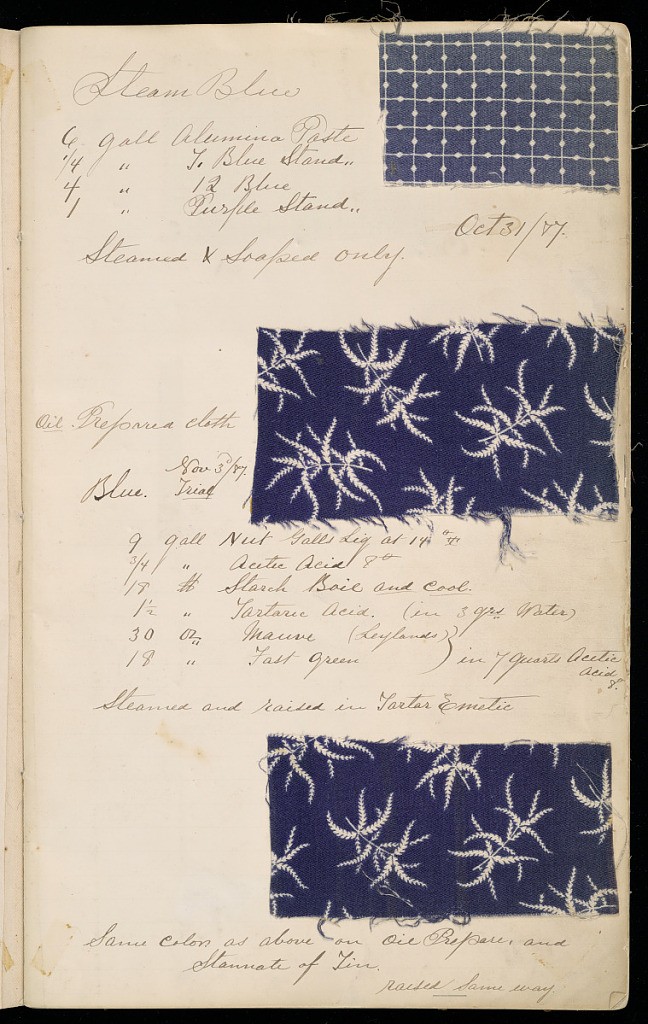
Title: Dyer's record book
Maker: Cocheco Print Works, Dover, NH, USA
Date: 1877–88
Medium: paper, printed cotton textile samples
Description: Notebook with handwritten formulas for dyestuffs to be used for printing textiles.  Book contains 118 samples in various designs. Label on cover reads Trial Book 2.